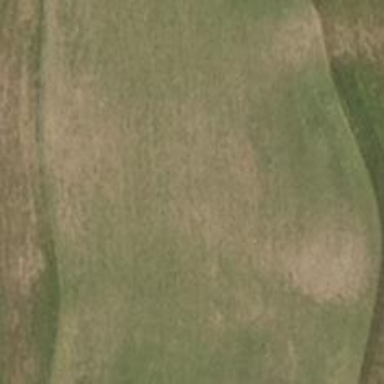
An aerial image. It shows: View of golf hole.